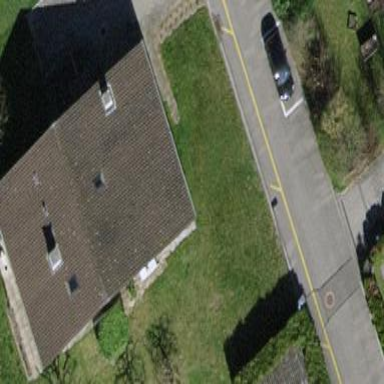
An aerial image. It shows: Detached building with gabled roof.